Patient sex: M
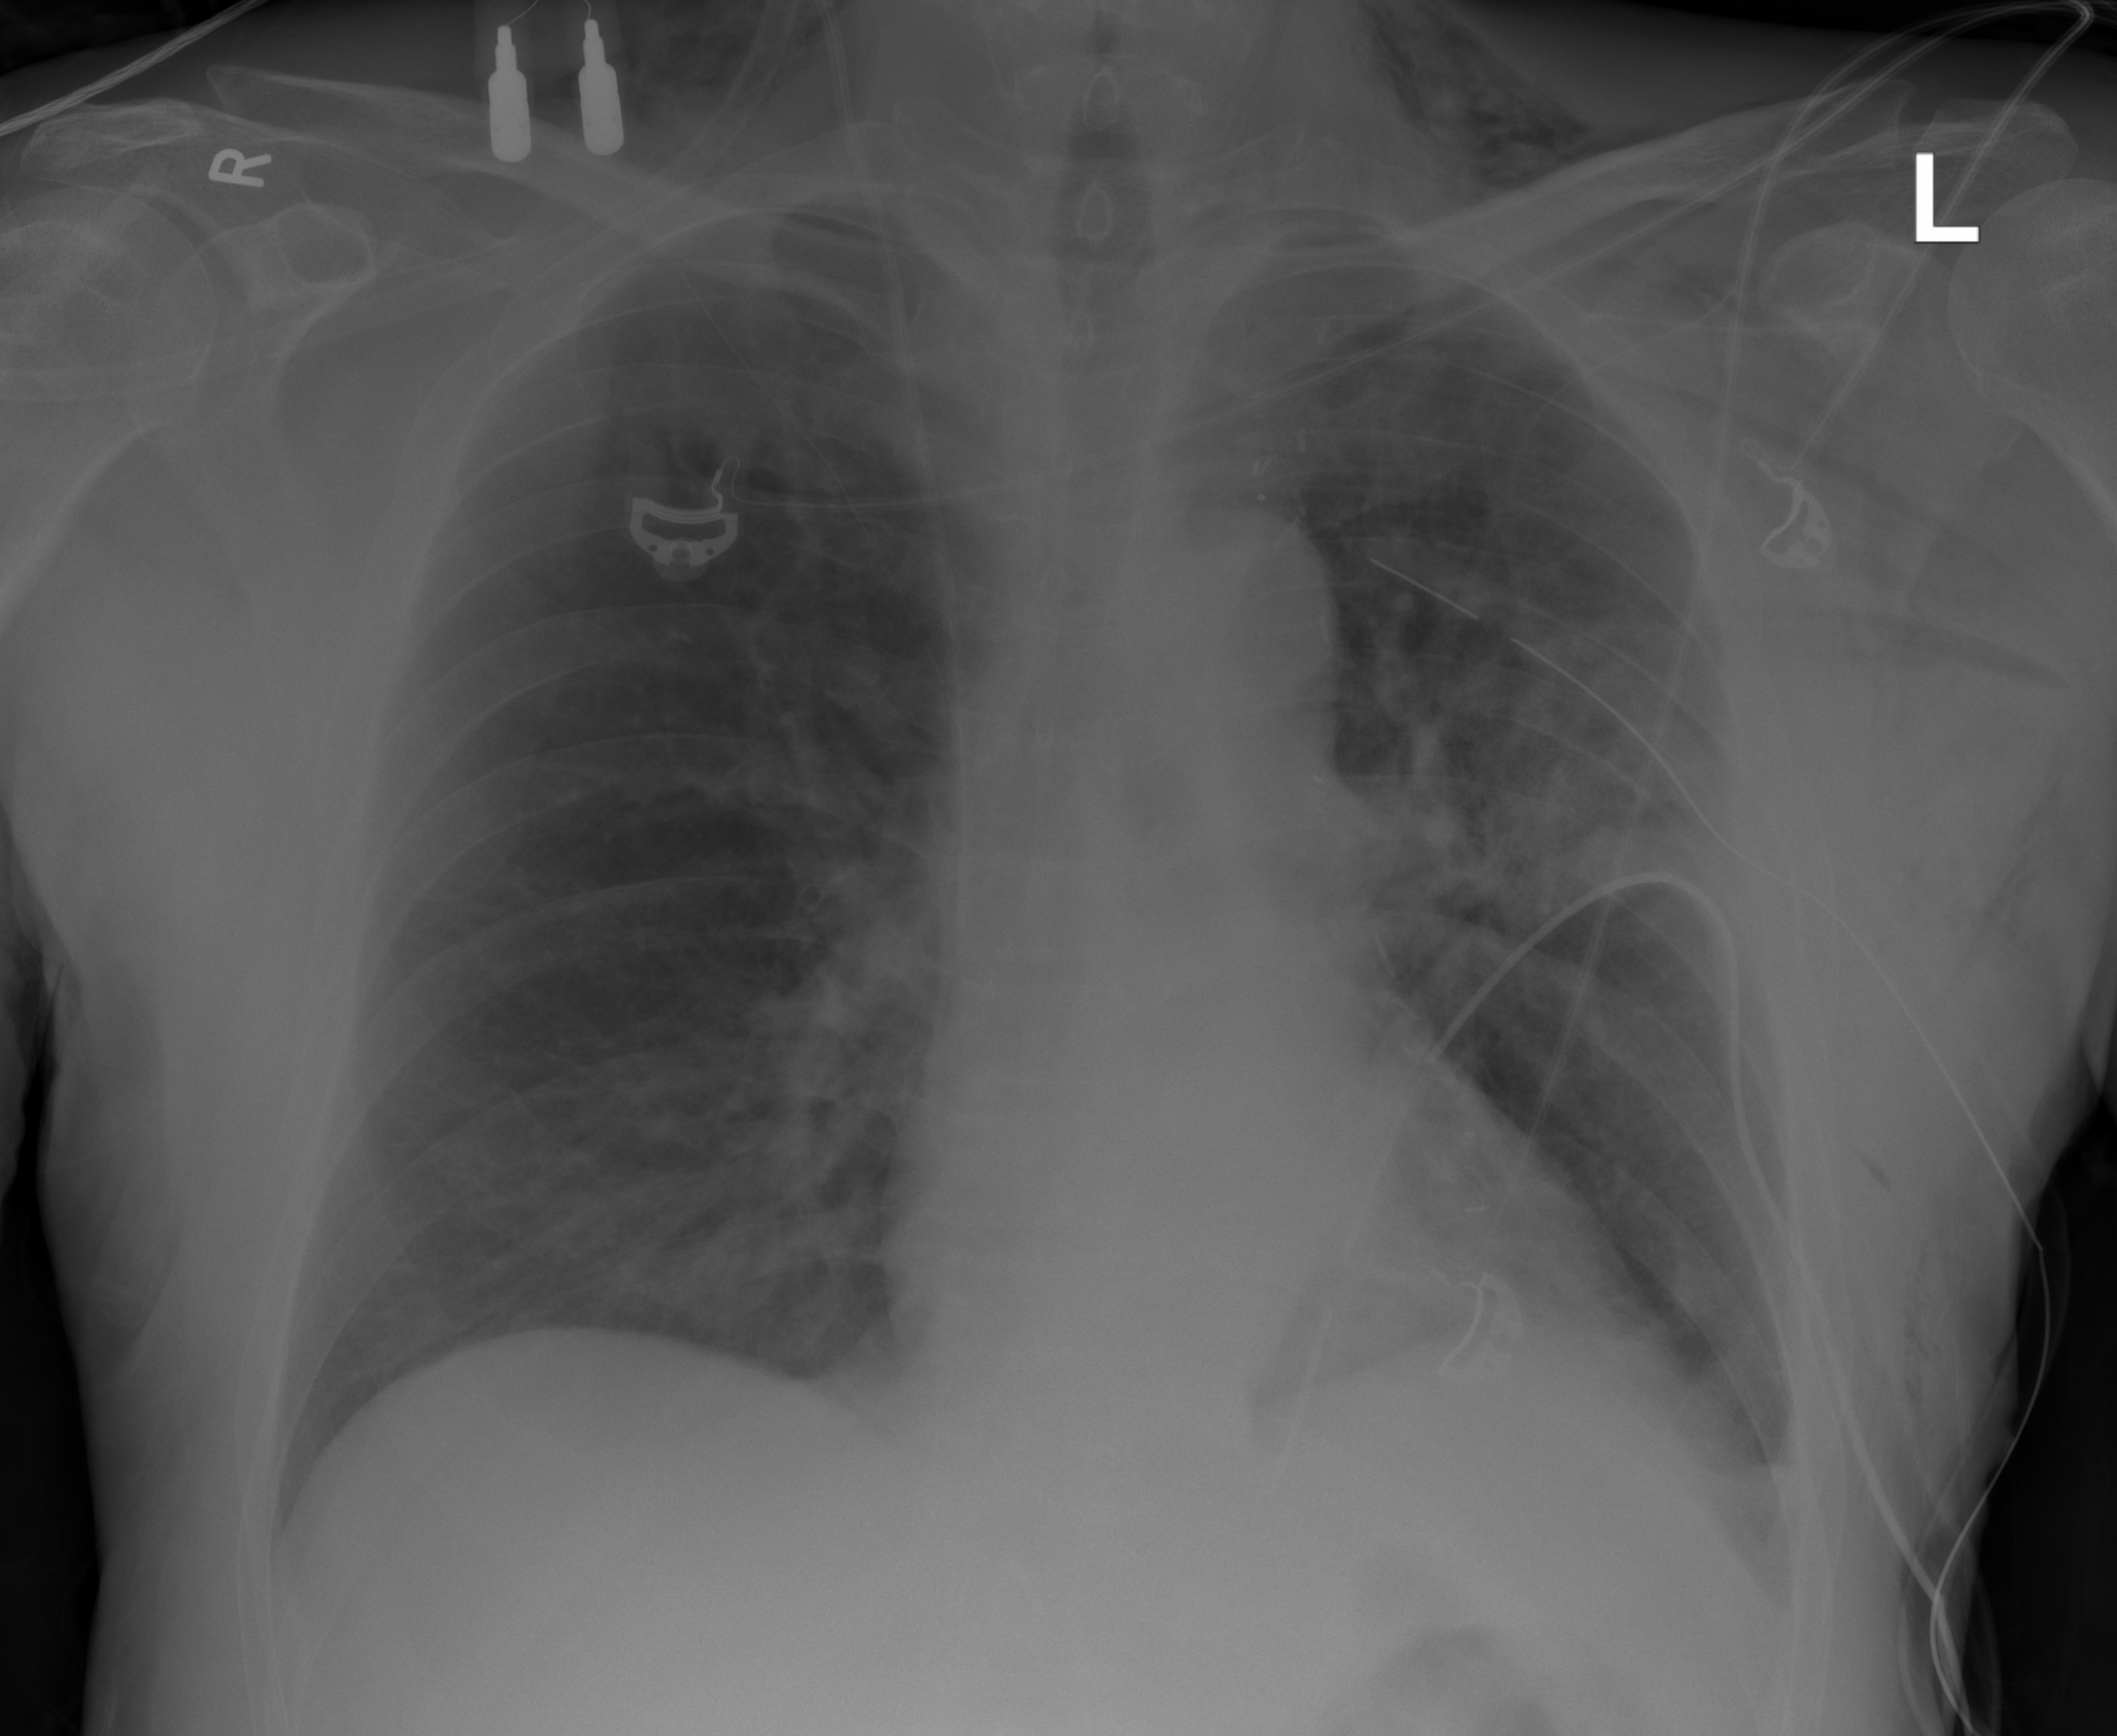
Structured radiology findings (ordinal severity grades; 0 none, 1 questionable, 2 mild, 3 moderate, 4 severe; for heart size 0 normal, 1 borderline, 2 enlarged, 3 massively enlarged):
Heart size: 0
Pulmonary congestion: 0
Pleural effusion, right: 0
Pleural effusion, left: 2
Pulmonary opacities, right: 0
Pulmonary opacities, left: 3
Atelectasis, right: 0
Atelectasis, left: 3